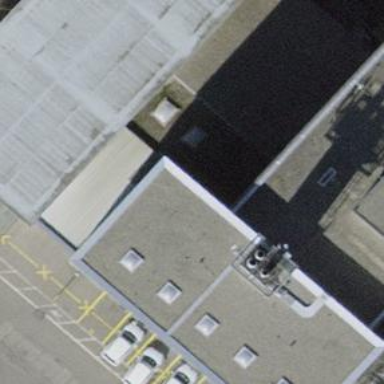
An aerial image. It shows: Commercial building being used as office.